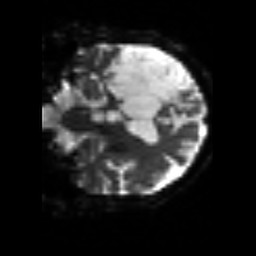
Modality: sbref
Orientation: coronal
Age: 64
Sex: male
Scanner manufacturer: siemens
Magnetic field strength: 3 T
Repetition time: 3.2 s
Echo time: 0.081 s